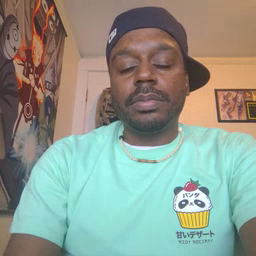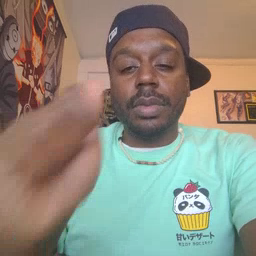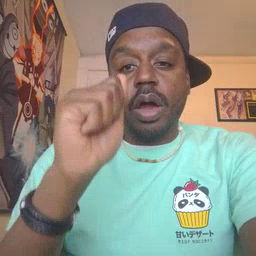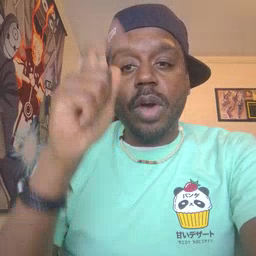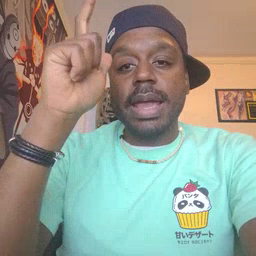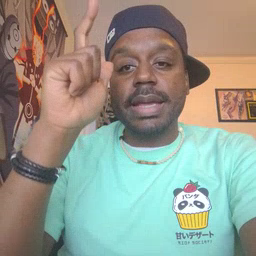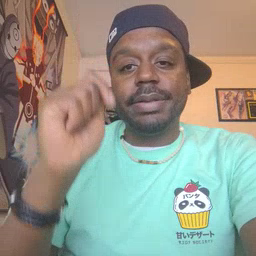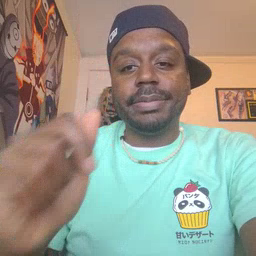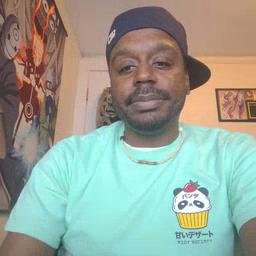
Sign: awake